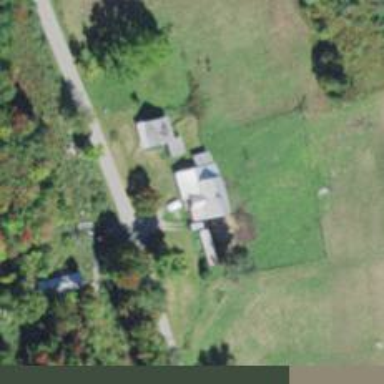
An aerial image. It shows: Simple and straightforward house.